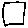
Label: square